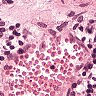
Metastatic tissue present: no